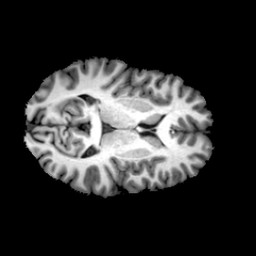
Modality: T1w
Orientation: axial
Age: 21
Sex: female
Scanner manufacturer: philips
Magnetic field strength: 3 T
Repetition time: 0.0082 s
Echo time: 0.0037 s